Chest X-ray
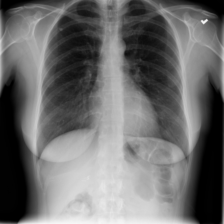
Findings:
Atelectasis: negative
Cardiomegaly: negative
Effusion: negative
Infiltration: negative
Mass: negative
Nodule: positive
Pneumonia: negative
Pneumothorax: negative
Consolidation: negative
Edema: negative
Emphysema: negative
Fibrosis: negative
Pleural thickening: negative
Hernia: negative